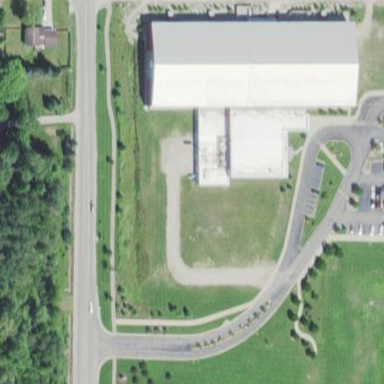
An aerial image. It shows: Building used as fitness center.